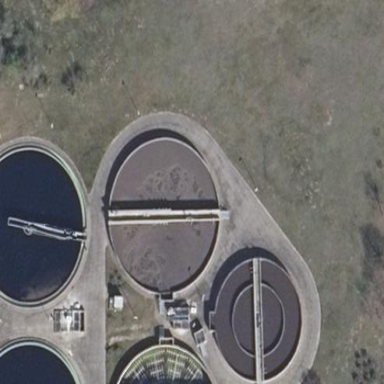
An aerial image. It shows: Basin for wastewater treatment with natural water resources.